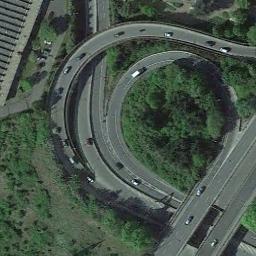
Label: overpass